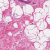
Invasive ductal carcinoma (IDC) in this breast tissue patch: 0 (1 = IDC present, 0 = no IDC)